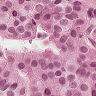
Metastatic tissue present: yes